Question: here is what I did : I downloaded Birt Runtime 4.2. I deployed the WebViewerExample and added my report design to it.
I created a few resource/properties files and referenced them like shown below :

Then I selected the appropriate key for a graph title in the report.
Result : in eclipse, the key is changed by the value contained in the resource file at the top of the list. In the browser, the default value of my graph title is still displayed...
I did everything explained here <URL>. I also tried to set the path of my properties files in the web.xml :
'''
<!-- Resource location directory. Defaults to ${birt home} -->
<context-param>
<param-name>BIRT_RESOURCE_PATH</param-name>
<param-value>resource/</param-value>
</context-param>
'''
I tried different paths such as WebContent/resource, or the absolute path, none worked.
My locale is set multiple times : in the web.xml I put
'''
<!-- Default locale setting.
-->
<context-param>
<param-name>BIRT_VIEWER_LOCALE</param-name>
<param-value>en-US</param-value>
</context-param>
'''
I also placed the parameter __locale=en_US in the url just in case it wouldn't work. But the title is not displayed in english, and it doesn't use any of my properties file either.
I am losing faith now... Any idea ?
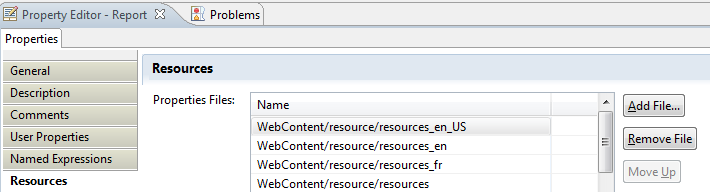
Answer: Finally corrected the bug. The problem's source is the path of the resources.
Here is what to do so that it works. If you're using Eclipse and get the same error as me, then go to Window > Preferences > Report Design > resource and change the resource folder to the one with your resources in it (instead of << Current Projet Folder >>).
Now, reference your base resource file (like resources.properties, and not all languages, just the default one, Birt will find the other resources_lang.properties etc on his own).
You should now have something like this : (resource file called birtText.properties here)

If the version of your report designer is the different from the version of your Birt runtime, take care. The report designer will change some versions in the report.design xml source. You may face a runtime problem. To avoid that, check the differences between the old xml and the new. And put back everything that is not linked to the new properties files referenced (there should be only one group of new lines concerned by the linking).
Edit : just putting the line '<report xmlns="http://www.eclipse.org/birt/2005/design" version="3.2.22" id="1">' back as it was should be enough.
This error came from the fact that the birt report designer resource folder was different from the default resource path specified in the web.xml - used by the report engine (the report folder is default).
Hope this helps. It solved my problem.